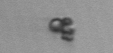
Label: detritus